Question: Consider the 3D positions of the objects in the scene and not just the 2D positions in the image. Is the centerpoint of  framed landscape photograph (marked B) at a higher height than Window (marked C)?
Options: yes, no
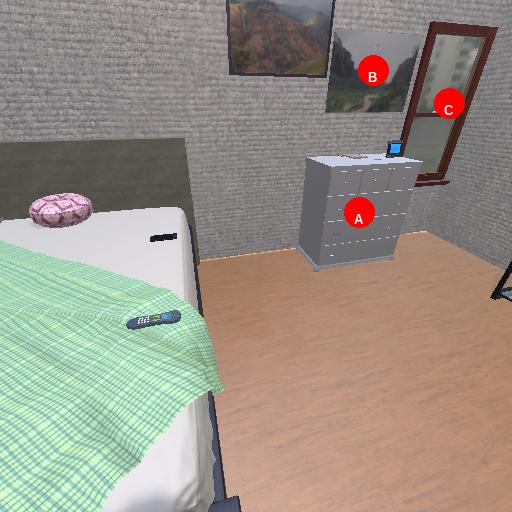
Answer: yes